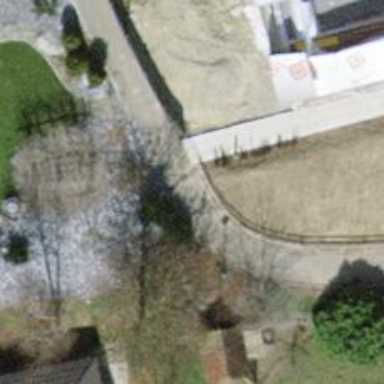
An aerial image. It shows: Footway.